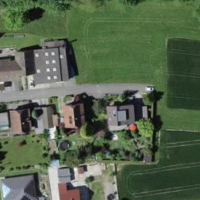
EUNIS habitat code: 54
Species observed at this site:
Medicago sativa
Geranium nodosum